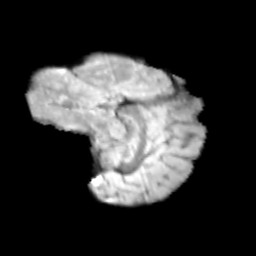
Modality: T2w
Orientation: sagittal
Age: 12
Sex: female
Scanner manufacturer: siemens
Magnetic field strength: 3 T
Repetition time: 3.8 s
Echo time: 0.07 s